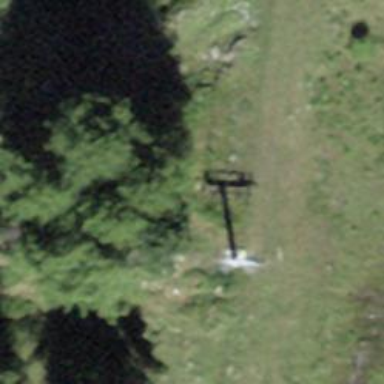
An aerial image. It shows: Pylon for aerialway.